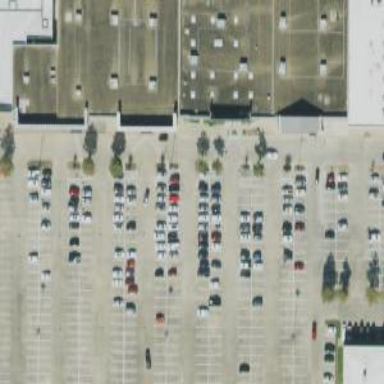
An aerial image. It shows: Parking space is available.